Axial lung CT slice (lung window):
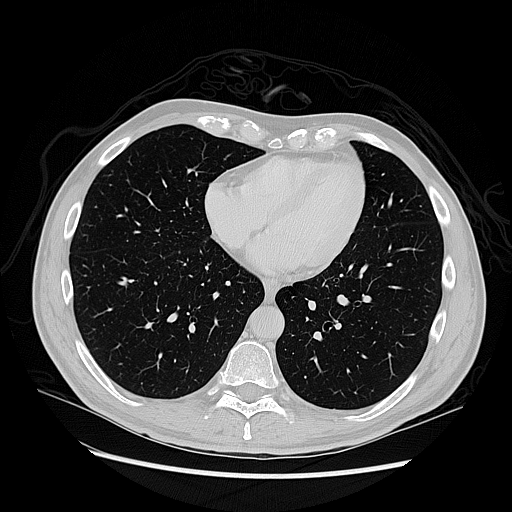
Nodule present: no